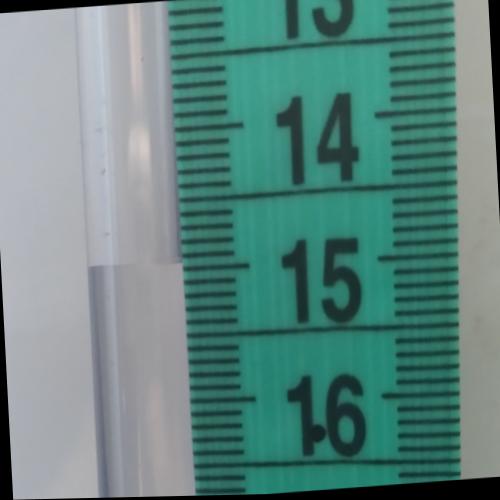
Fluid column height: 15.0 cm